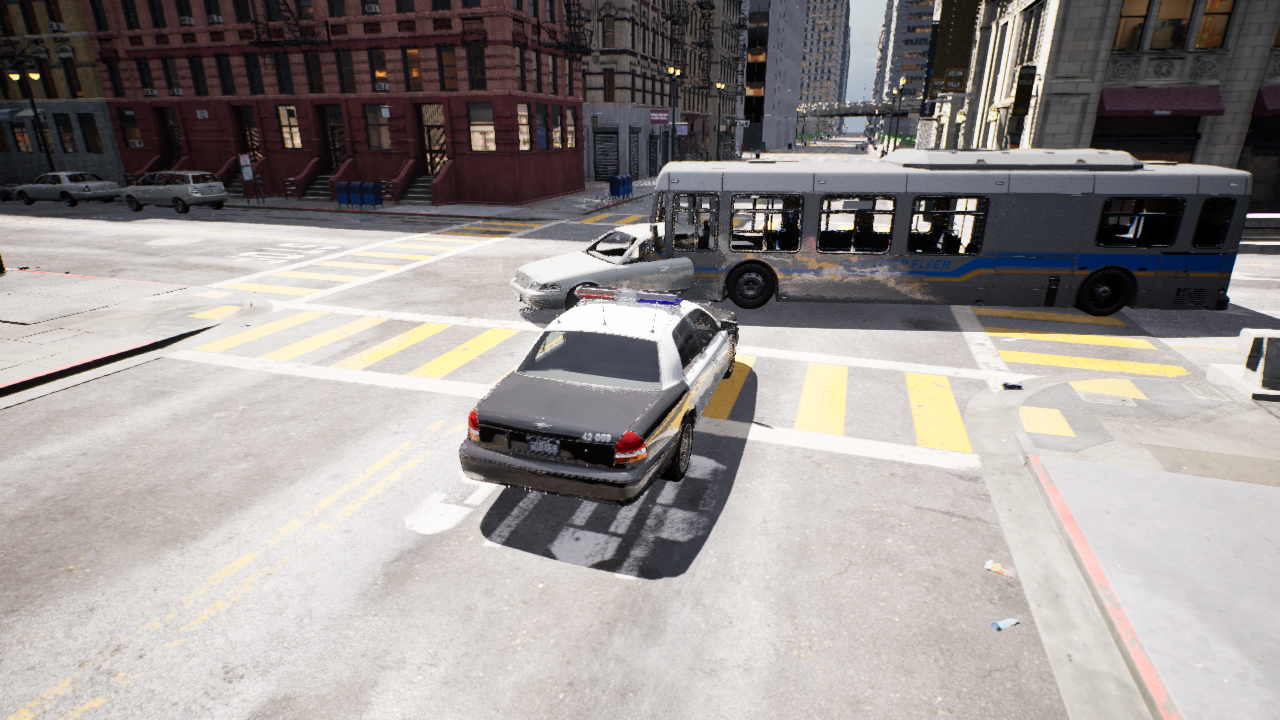
Venue: residential
Lighting: clear day
Vehicle rig: sedan